Question: I'm trying to put a UIBarButtonItem with a custom image on a UINavigationBar. When I do however, the image doesn't look right. I want the button on the navigation bar to look like the one below it.

(This is a screenshot from the simulator, by the way, Interface Builder)
I created the custom UIBarButtonItem by creating a UIButton, using the cog-wheel image as a background, and then simply dragging it to the the right bar button item place in Interface Builder. Seeing as creating a UIBarButtonItem programmatically with the aforementioned UIButton as its 'custom view' (-initWithCustomView) has the same result, I believe this is what is happening as well.
What I don't understand is why the button image lost its nice edges and color gradient when I added it to the navigation bar wrapped in a bar button item. Can anyone tell me?
Thanks in advance.
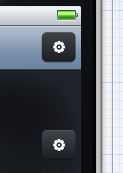
Answer: The image hasn't changed. It is the same. Its just that when put on different backgrounds, it is showing differently. You should consider increasing the contrast.